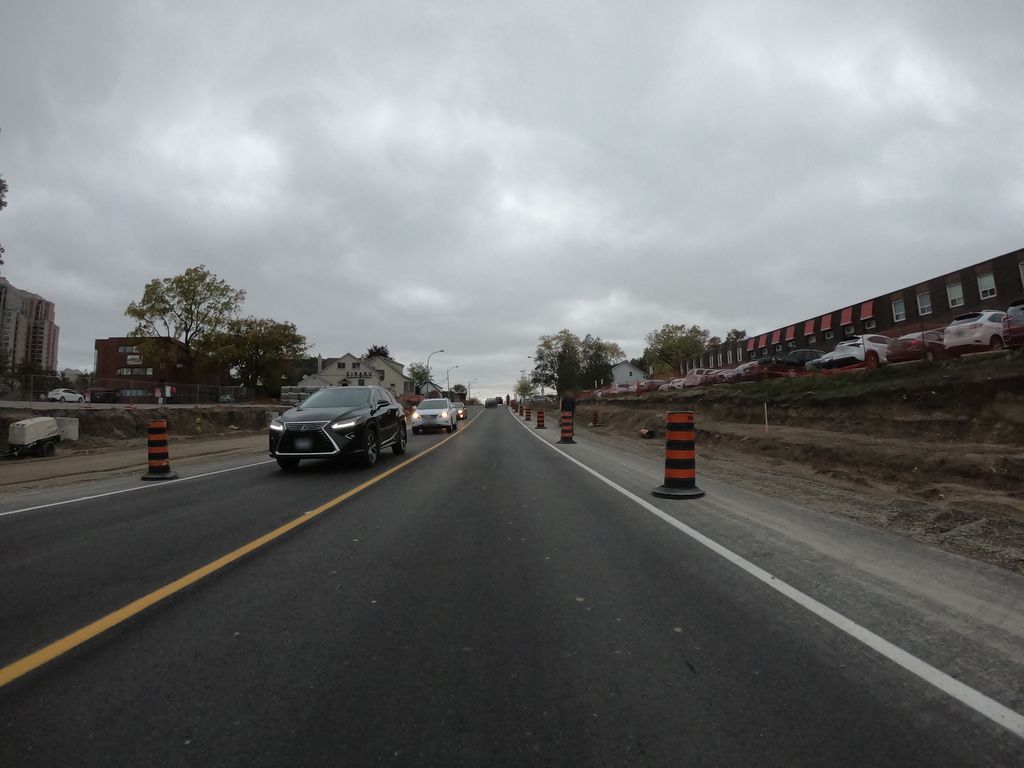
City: toronto